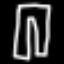
Label: pants